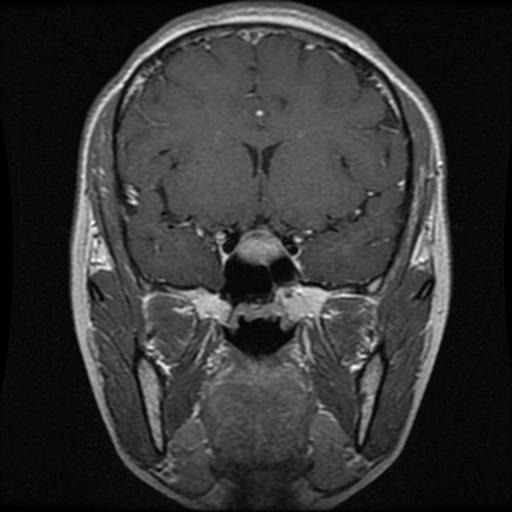
Label: pituitary